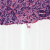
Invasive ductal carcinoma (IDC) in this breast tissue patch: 1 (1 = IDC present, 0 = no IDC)